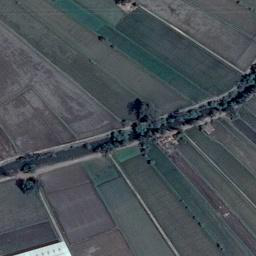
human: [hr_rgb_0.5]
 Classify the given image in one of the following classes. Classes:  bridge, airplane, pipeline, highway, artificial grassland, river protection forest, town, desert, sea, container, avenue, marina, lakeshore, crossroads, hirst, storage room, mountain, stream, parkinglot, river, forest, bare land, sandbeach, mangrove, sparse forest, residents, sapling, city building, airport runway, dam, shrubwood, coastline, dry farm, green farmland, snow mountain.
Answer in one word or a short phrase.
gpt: green farmland